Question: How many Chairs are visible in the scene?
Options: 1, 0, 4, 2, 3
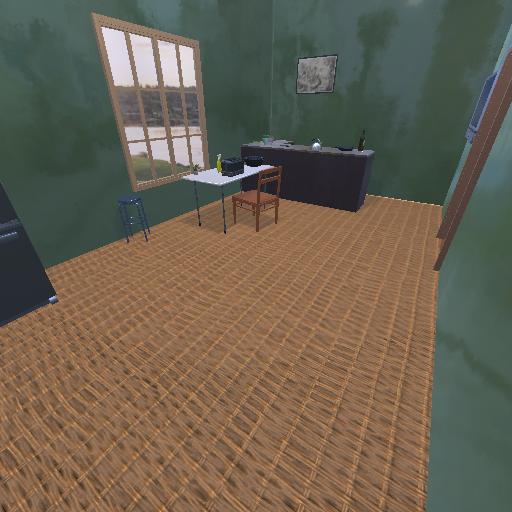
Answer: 1